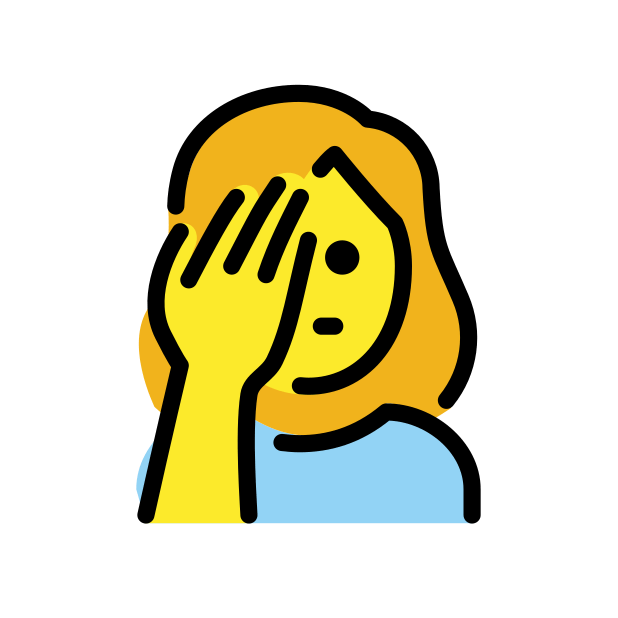
woman facepalming